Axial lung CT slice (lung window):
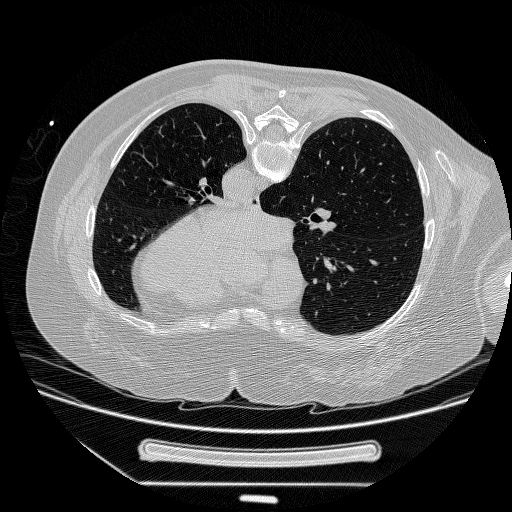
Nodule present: no